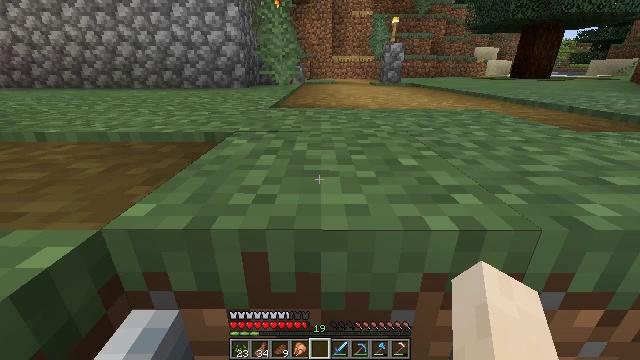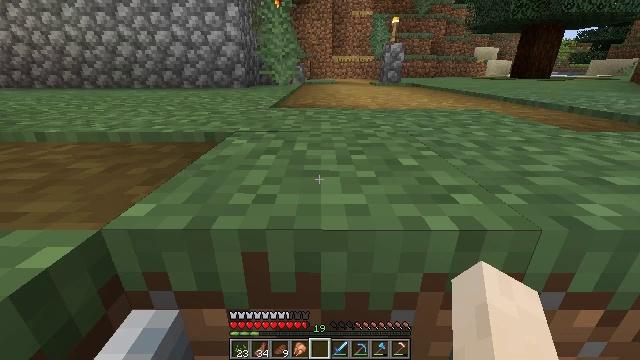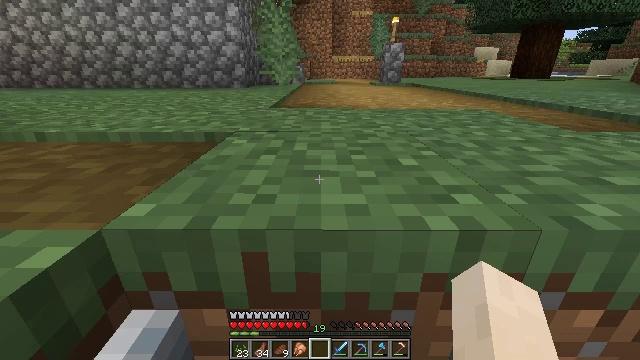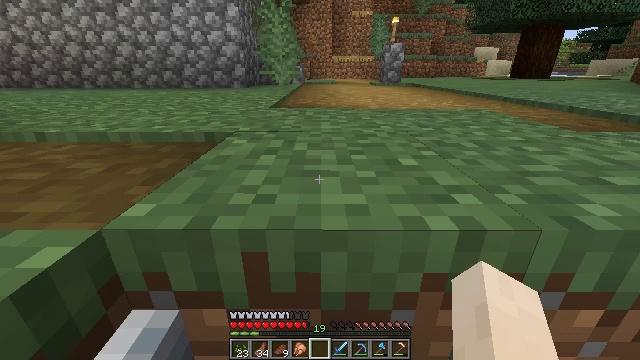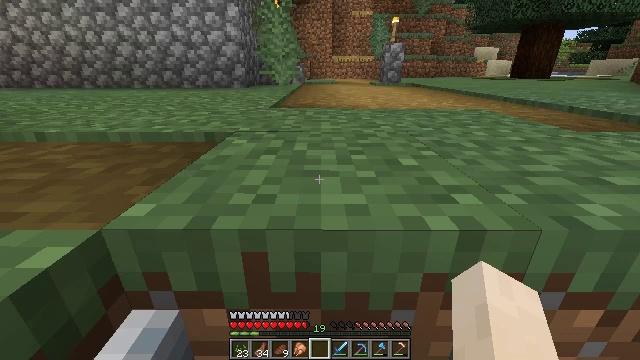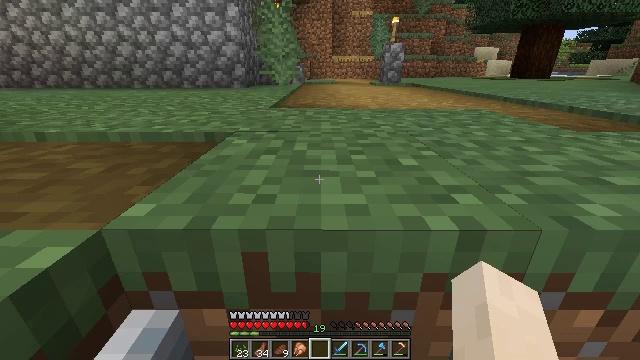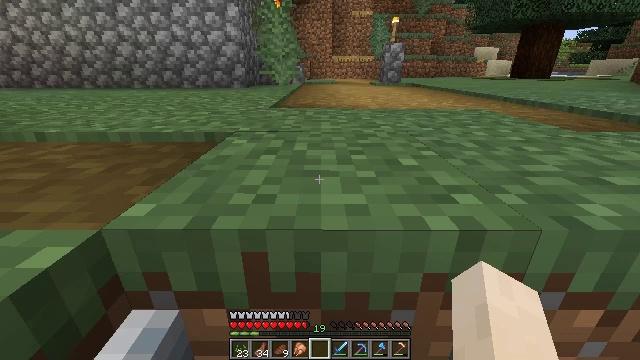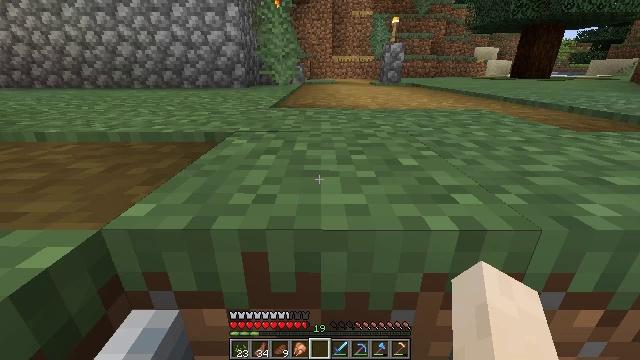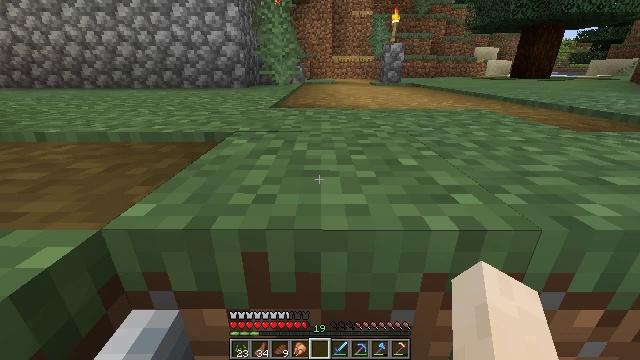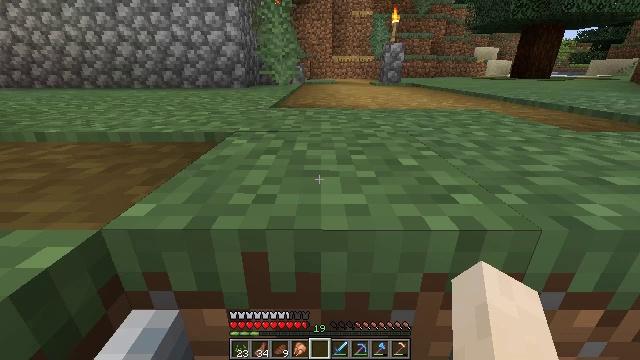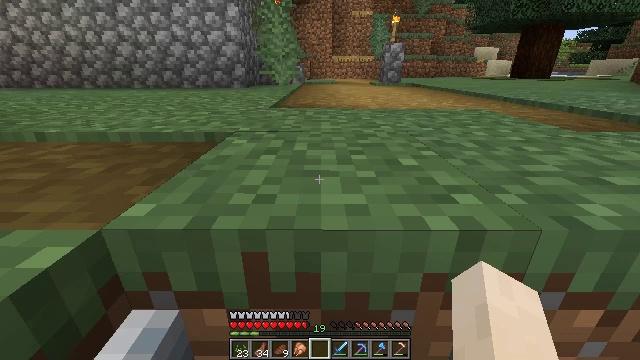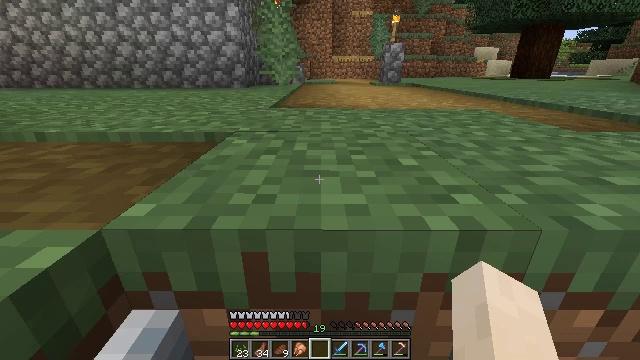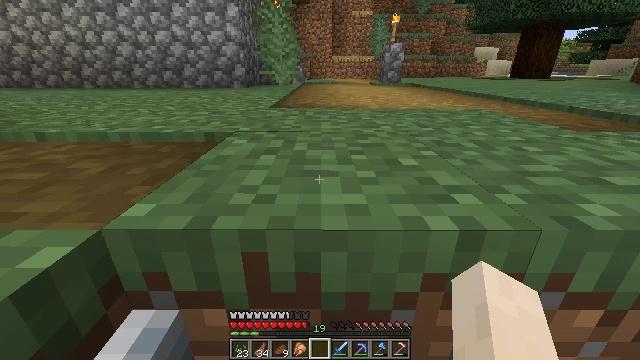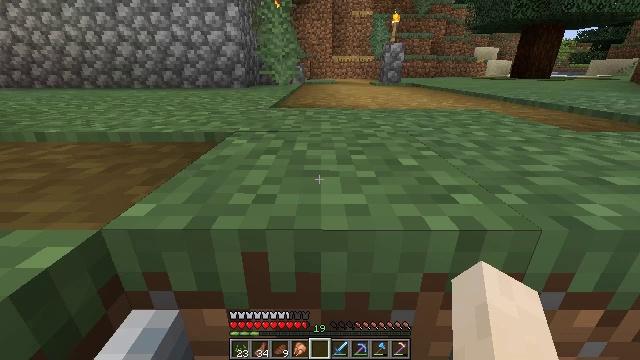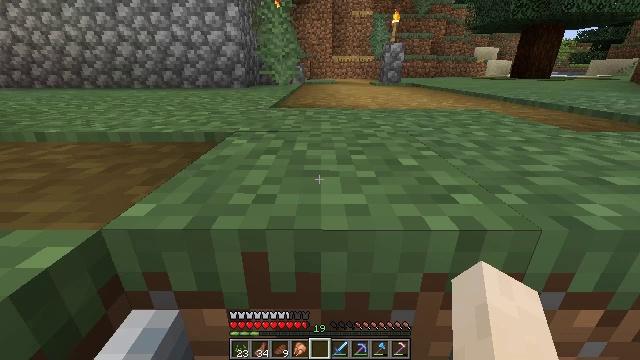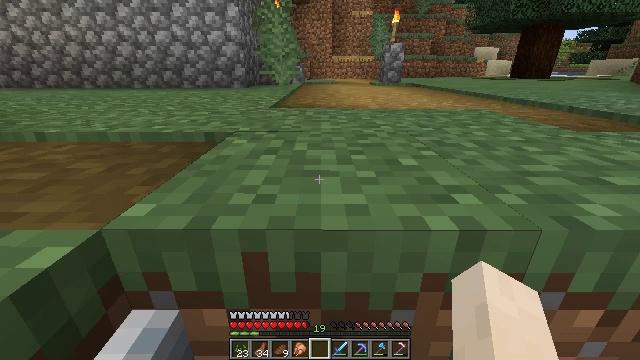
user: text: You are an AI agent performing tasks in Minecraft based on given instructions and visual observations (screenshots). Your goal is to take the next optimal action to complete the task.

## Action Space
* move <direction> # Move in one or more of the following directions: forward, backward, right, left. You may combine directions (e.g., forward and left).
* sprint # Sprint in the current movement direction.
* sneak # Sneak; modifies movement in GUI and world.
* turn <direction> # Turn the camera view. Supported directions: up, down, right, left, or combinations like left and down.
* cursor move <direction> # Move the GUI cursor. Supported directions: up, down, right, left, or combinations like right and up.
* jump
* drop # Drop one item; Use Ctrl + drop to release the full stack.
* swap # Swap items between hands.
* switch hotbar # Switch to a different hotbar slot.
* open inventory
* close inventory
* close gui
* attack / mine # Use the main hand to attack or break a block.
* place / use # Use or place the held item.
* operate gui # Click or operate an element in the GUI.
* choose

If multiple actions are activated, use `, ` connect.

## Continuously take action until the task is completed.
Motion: motion action
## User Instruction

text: Get wheat from the farmland.
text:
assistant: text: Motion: no_op
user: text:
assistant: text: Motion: no_op
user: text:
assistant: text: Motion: no_op
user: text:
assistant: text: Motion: no_op
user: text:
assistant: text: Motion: no_op
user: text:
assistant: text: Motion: no_op
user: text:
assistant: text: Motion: no_op
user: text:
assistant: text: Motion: no_op
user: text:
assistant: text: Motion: no_op
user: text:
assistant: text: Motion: no_op
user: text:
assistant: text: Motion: no_op
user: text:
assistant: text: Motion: no_op
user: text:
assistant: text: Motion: no_op
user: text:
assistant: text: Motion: no_op
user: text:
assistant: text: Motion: no_op
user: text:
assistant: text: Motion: no_op
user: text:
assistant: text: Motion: no_op
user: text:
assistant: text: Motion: no_op
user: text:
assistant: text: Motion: no_op
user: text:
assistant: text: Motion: no_op
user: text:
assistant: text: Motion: no_op
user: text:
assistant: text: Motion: no_op
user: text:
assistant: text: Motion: no_op
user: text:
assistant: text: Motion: no_op
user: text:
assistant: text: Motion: no_op
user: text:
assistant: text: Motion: no_op
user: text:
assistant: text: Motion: no_op
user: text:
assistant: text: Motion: no_op
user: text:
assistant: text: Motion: no_op
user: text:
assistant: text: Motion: no_op